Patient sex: F
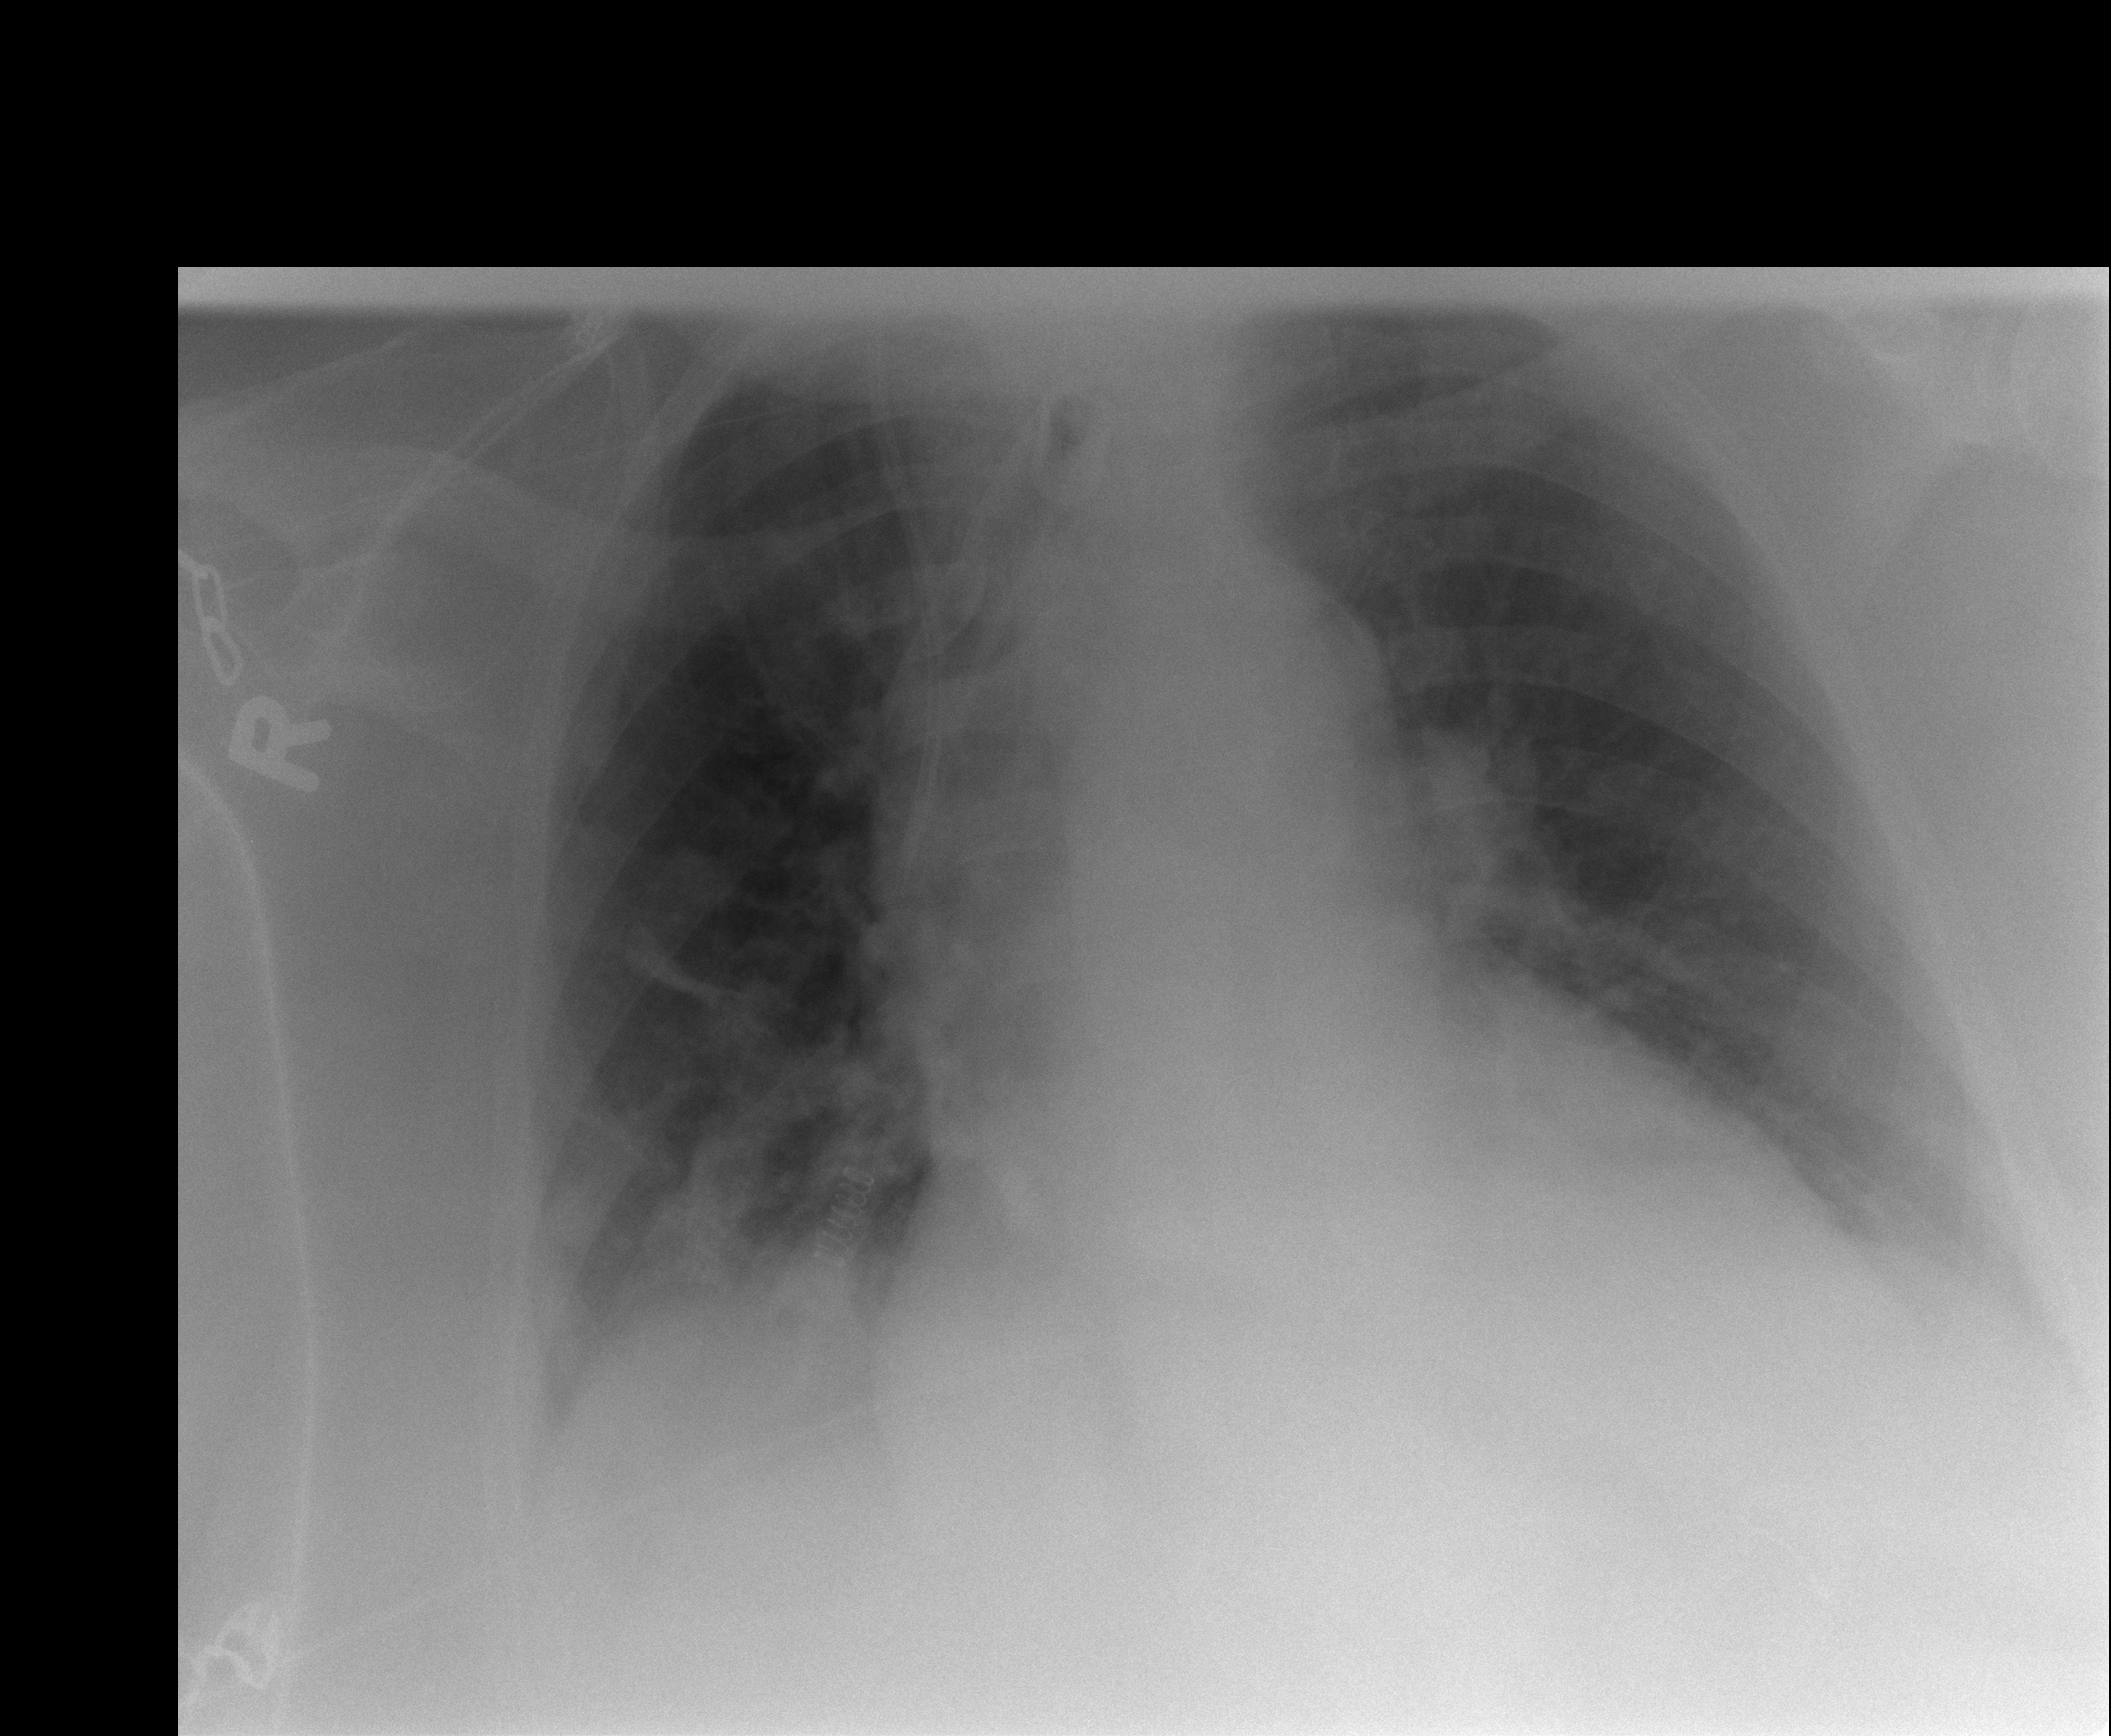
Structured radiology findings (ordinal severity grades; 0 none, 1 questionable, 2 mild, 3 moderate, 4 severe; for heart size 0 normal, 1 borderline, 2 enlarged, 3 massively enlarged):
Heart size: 2
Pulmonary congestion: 2
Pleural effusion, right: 0
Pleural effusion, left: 0
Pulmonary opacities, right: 1
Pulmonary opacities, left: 0
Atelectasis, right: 2
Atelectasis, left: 0